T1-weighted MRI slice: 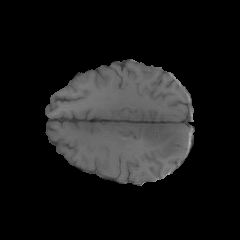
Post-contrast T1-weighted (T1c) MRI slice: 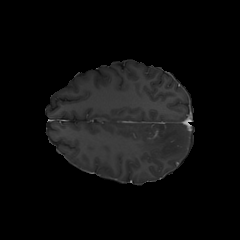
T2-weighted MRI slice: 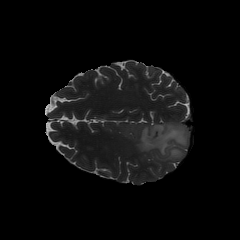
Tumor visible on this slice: yes